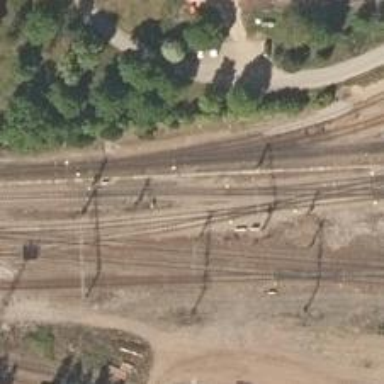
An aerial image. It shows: Rail yard with electrified contact lines for the railway.